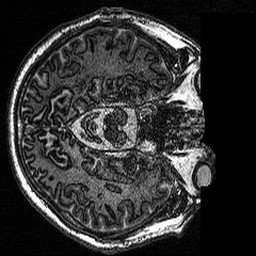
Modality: MP2RAGE
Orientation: axial
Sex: male
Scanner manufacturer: siemens
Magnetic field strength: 3 T
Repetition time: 5 s
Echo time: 0.00292 s